Chest X-ray. View position: AP
Patient age: 64
Patient sex: M
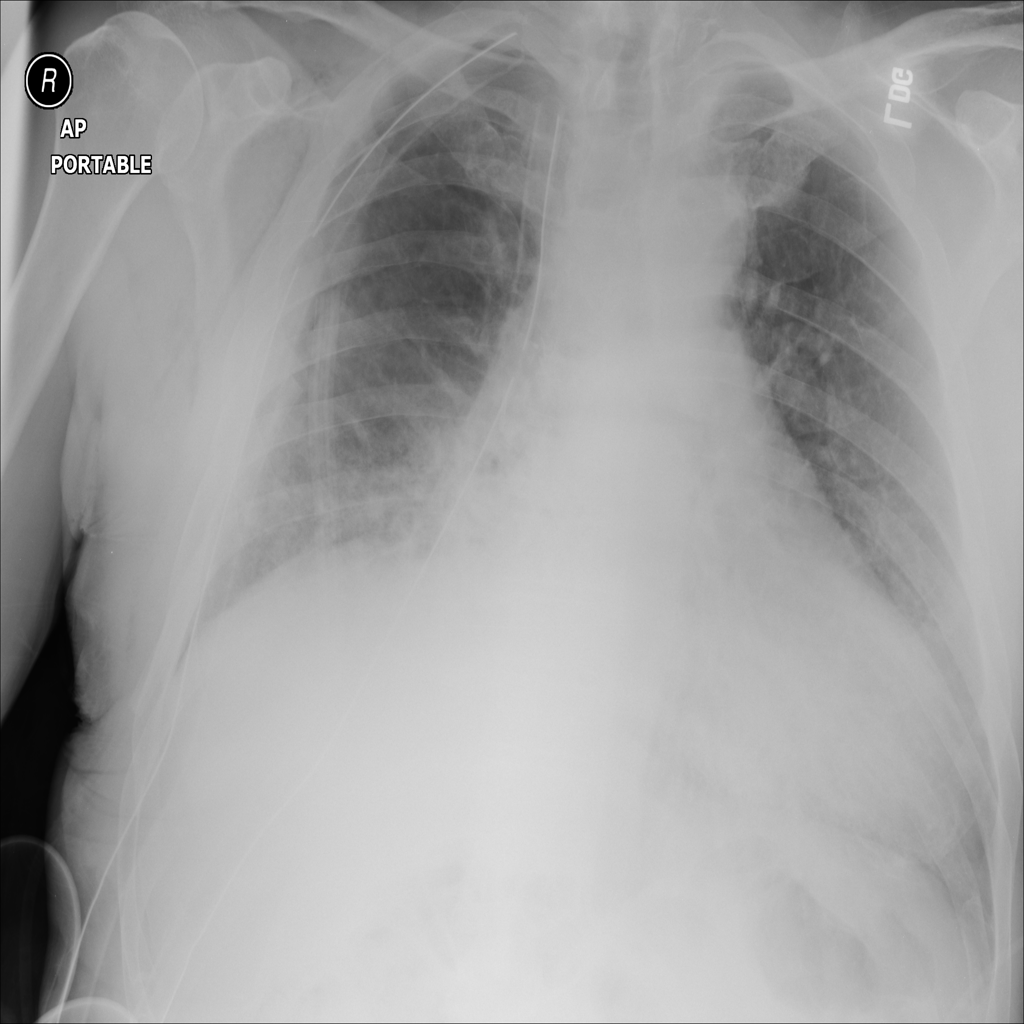
Finding: Pneumothorax